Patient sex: M
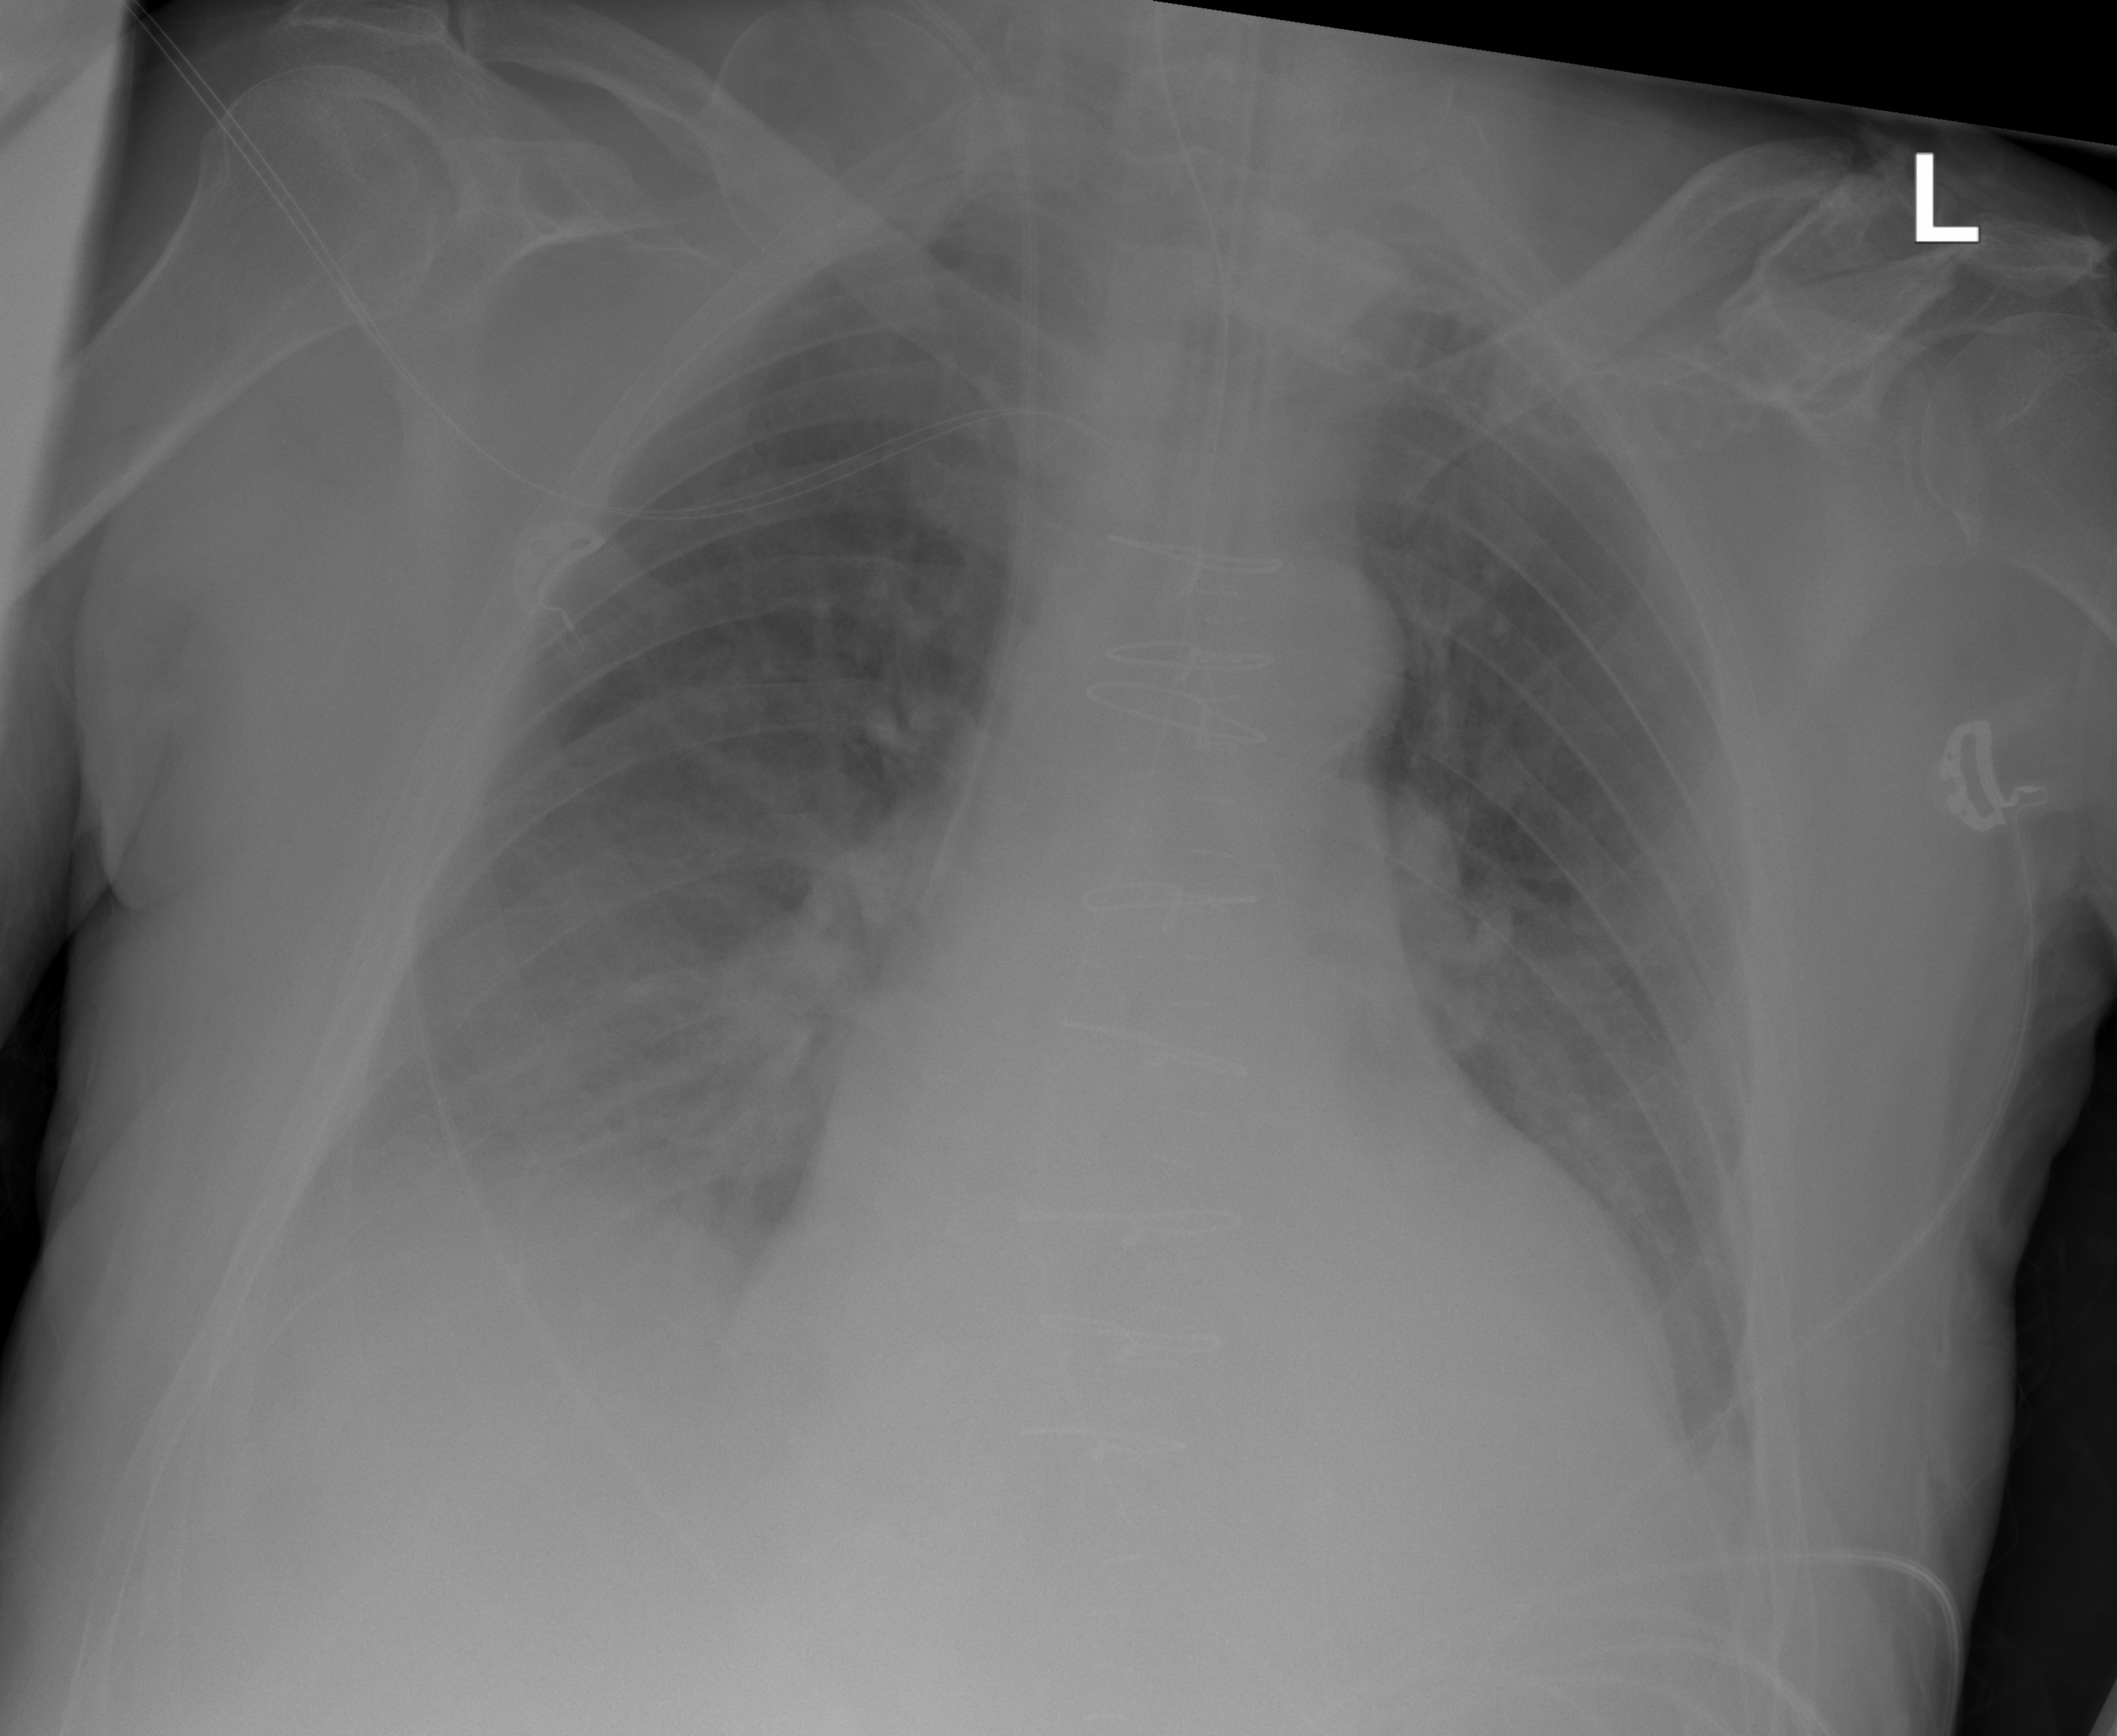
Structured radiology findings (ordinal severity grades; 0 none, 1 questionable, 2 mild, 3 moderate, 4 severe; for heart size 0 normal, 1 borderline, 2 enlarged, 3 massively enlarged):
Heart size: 2
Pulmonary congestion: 0
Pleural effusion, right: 3
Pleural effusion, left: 2
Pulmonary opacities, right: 0
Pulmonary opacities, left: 0
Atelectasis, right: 2
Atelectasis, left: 2